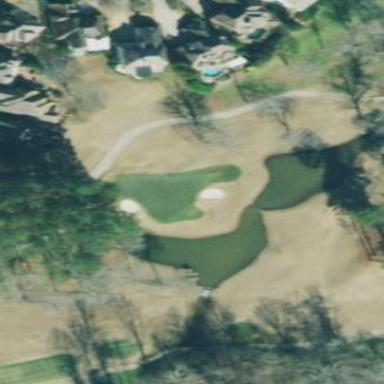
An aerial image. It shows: Picturesque scene of golf course with lateral water hazard.